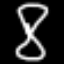
Label: hourglass